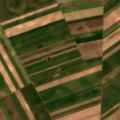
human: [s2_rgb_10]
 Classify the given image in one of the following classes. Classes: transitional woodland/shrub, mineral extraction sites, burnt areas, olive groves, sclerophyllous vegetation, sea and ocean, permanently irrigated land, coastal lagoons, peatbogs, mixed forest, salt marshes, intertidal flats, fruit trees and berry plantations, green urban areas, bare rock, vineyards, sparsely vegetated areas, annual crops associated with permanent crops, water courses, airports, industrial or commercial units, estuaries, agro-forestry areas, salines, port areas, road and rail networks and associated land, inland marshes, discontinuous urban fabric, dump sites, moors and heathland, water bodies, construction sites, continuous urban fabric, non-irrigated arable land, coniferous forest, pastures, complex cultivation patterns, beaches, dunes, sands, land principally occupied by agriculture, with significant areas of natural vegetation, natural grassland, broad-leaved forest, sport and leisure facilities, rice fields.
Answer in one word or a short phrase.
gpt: non-irrigated arable land